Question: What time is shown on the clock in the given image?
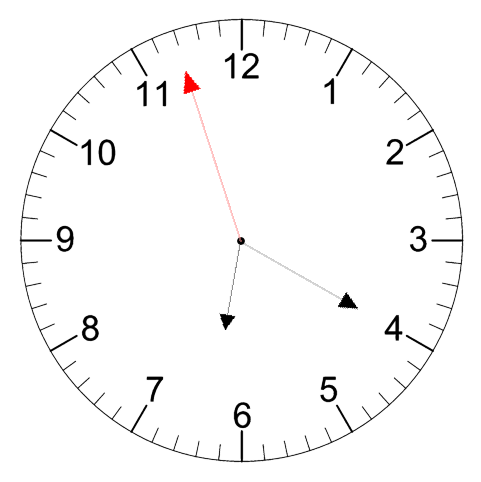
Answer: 06:19:57